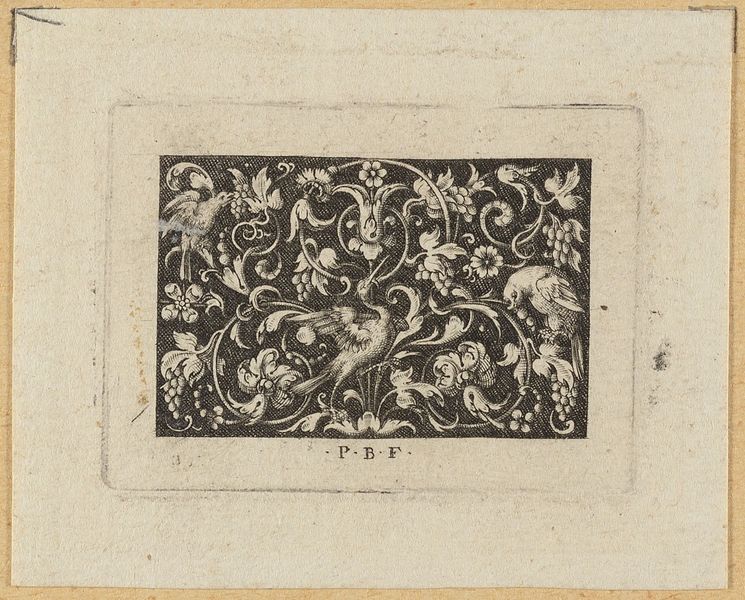
Titel: Füllung, Blatt aus der Folge 'Varii Generis Opera Aurifabris Necessaria, Paulus B. F. & Ex.'
Künstler: Paul Birckenholtz
Standort: Hamburg
Institution: Museum für Kunst und Gewerbe Hamburg
Schlagwörter: vogel, tiere, ornament, papier, grafik, graphik, fotografie, photographie, druckgraphik, druckgrafik, stich, kupferstich, groteske, rankenwerk, rankenornament, tierornament, gerippt, reproduktionen, druckerzeugnisse, vögel, ornamentstich, vorlageblätter